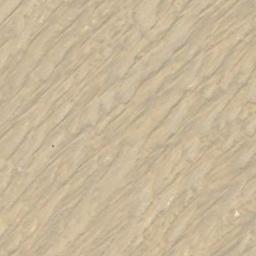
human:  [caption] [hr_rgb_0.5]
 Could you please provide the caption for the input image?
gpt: The desert is full of white sand and water is scarce .

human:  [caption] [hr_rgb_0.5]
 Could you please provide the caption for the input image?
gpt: The desert has yellow sand and lots of small transverse sand ridges .

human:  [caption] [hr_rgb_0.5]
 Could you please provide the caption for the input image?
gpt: There are many lines in the desert .

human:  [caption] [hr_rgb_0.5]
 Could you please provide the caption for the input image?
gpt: This is a yellow desert with wavy stripes .

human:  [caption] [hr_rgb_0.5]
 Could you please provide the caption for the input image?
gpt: A yellow desert with patterned stripes .